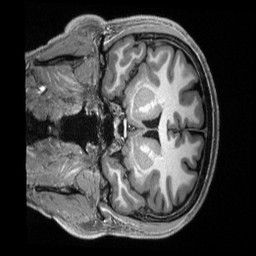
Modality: T1w
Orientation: coronal
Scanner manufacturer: siemens
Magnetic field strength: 3 T
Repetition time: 2.5 s
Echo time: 0.00231 s